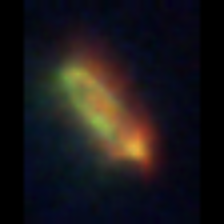
Taxon: Pennate
Group: Diatoms